A time-domain waveform of one vibration snapshot from a rolling-element bearing is shown. Determine the bearing's health state. Answer with exactly one of: normal, inner_race, outer_race, ball.
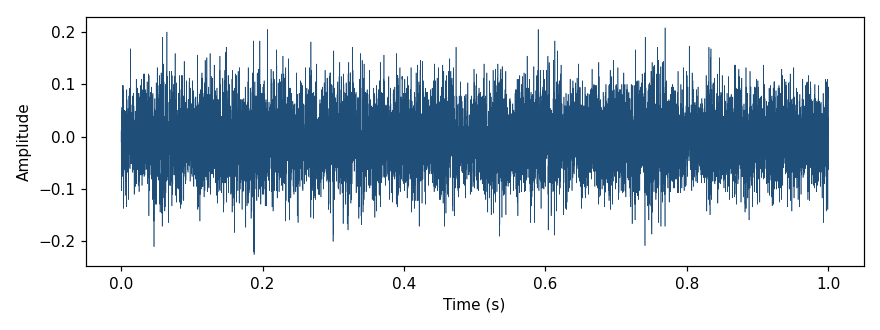
Answer: normal